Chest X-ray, PA view. Patient: 50 years old, sex M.
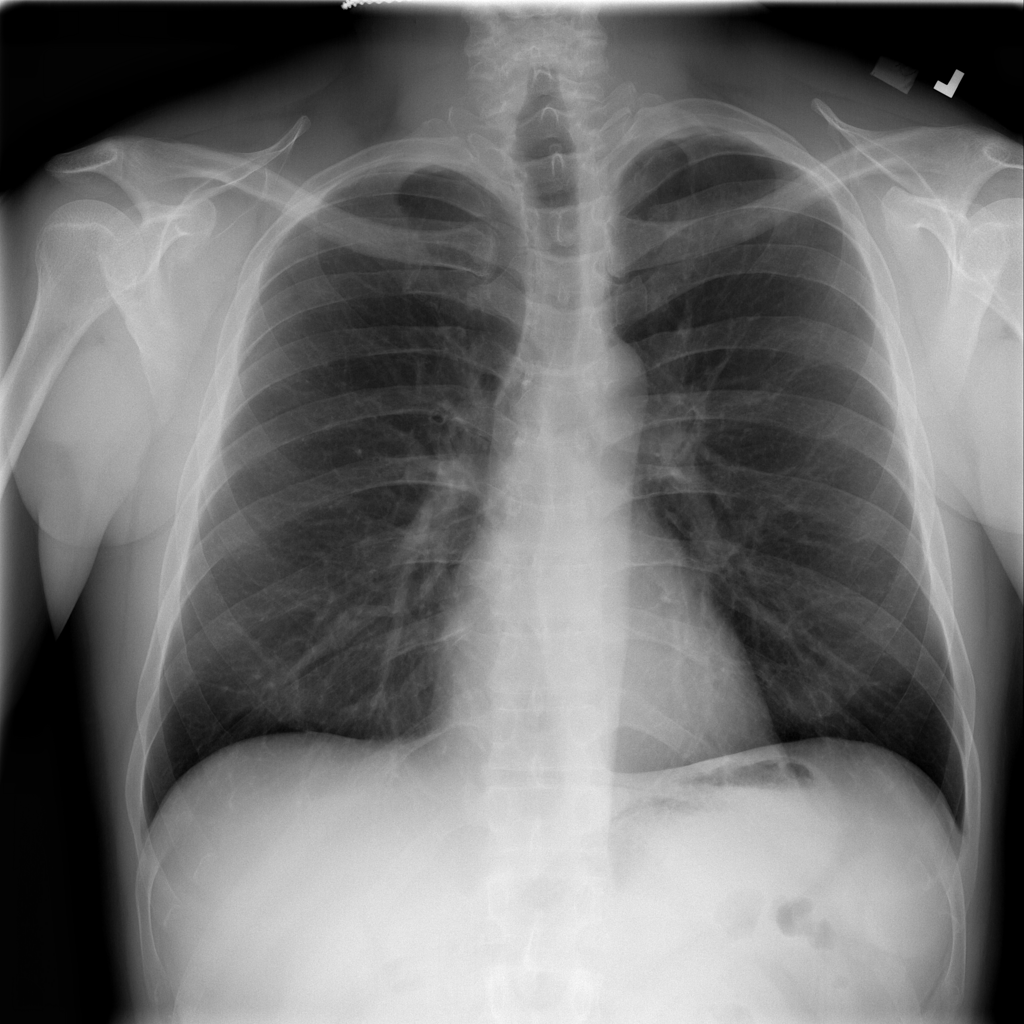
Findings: No Finding